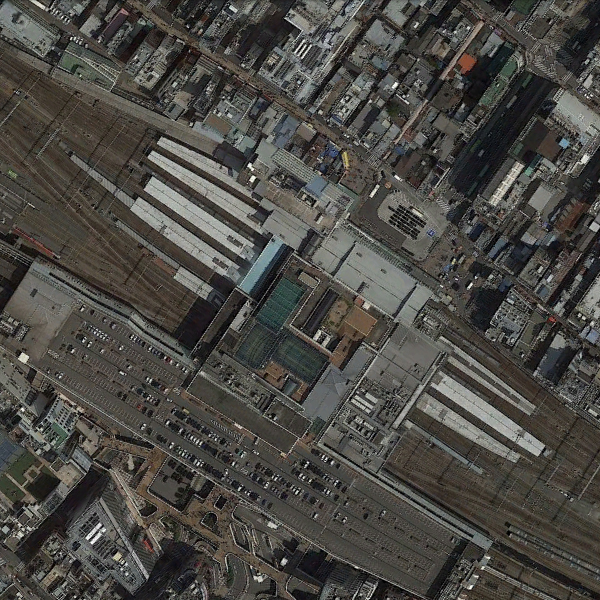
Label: RailwayStation